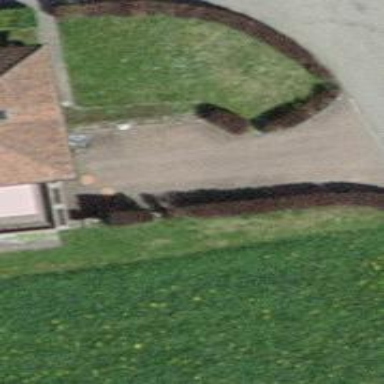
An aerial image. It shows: Hedge acting as barrier.